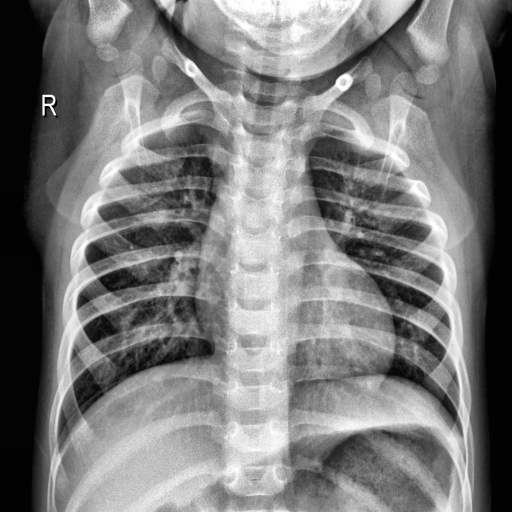
Finding: NORMAL